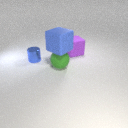
small blue metal cylinder in front of large purple rubber cube